Aerial crown-view tile of a tropical tree (Barro Colorado Island, Panama), acquired 20240716:
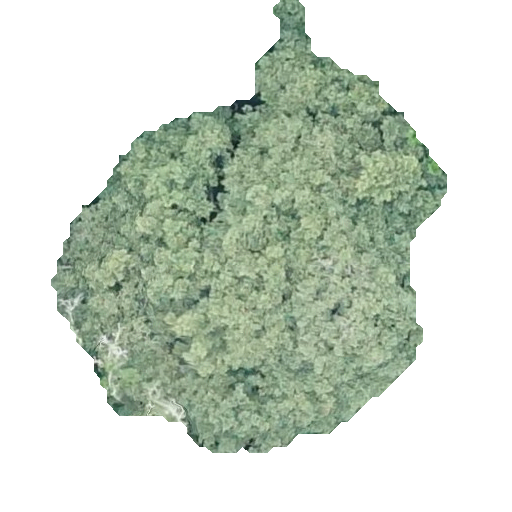
Species: Apeiba membranacea
GBIF accepted scientific name: Apeiba membranacea
Crown area: 171.702 m²